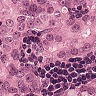
Metastatic tissue present: yes